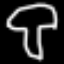
Label: mushroom